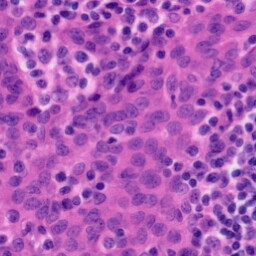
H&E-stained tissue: Tonsil